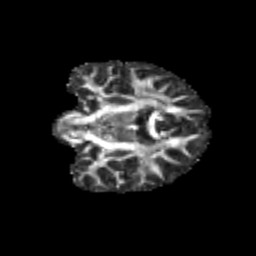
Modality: FA
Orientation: coronal
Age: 12
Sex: male
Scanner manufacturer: siemens
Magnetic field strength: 3 T
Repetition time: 3.8 s
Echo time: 0.07 s